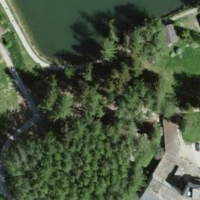
EUNIS habitat code: 53
Species observed at this site:
Campanula glomerata
Aythya fuligula
Turdus viscivorus
Geranium sanguineum